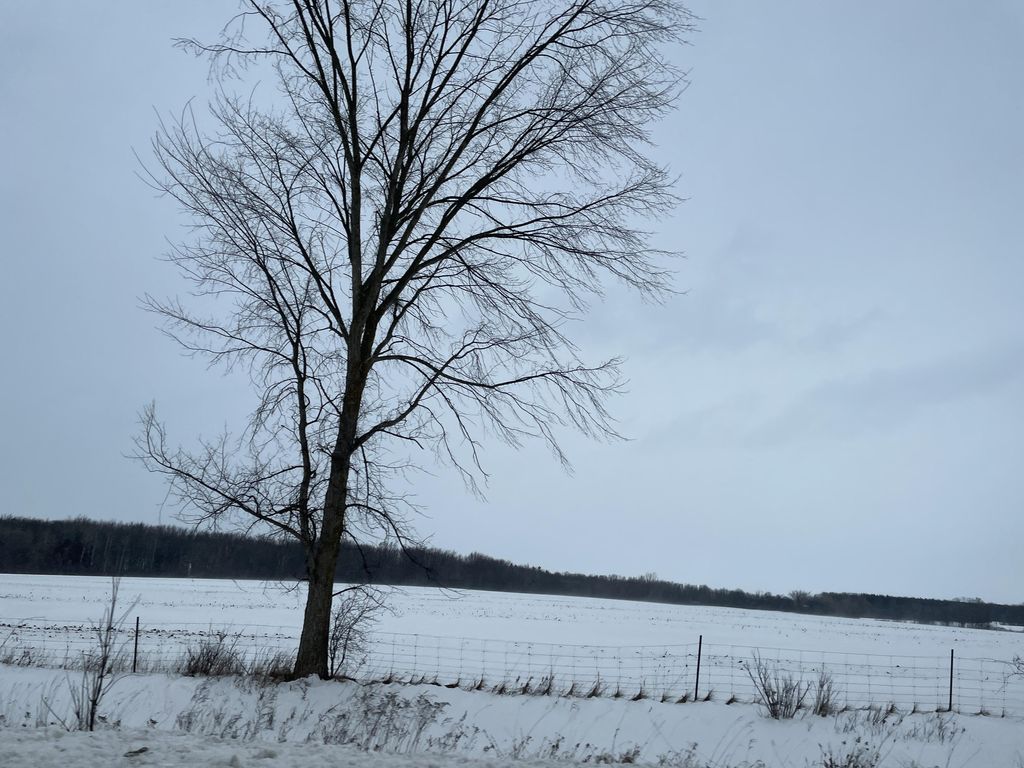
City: kitchener-waterloo